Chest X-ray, AP view. Patient: 59 years old, sex M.
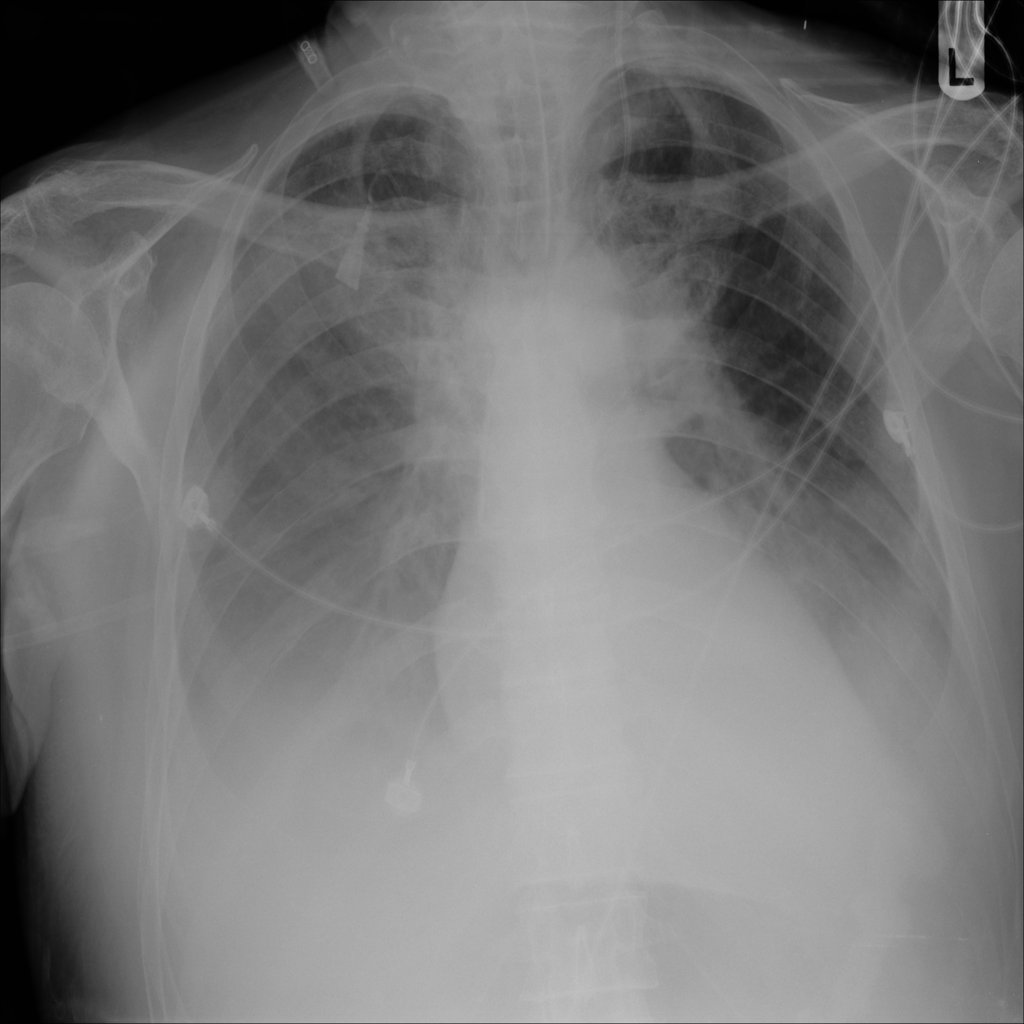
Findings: Infiltration